Question: I'm searching a way to render a white text with a black border in a HTML5 canvas.
I didn't find a solution to get a pretty result, trying some differents ways (shadow, strokeText, ...), always got a poor result (maybe due to the AA).
Here the base I want to copy :

You can see my tests here: <URL>
'''
ctx.font = "12px Arial";
ctx.textBaseline = "top";
ctx.fillStyle = "white";
ctx.strokeStyle = "black";
ctx.lineWidth = 2;
ctx.strokeText( "HappyEnd", x, y );
ctx.fillText( "HappyEnd", x, y );
'''
If you know a solution, share it ! :)
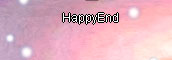
Answer: You won't be able to achieve exact result with the built-in stroke effect on text, as the text-rendering is currently a bit so-so (IMO) in the various browsers due to sub-pixeling issues (see Chrome vs FF).
You can however simulate the stroke in this way (render in FF21):

'''
//Force anti-alias
ctx.translate(0.5, 0.5);
//...
//Create stroke effect:
ctx.fillStyle = "black";
ctx.fillText( "HappyEnd", x-1, y );
ctx.fillText( "HappyEnd", x, y-1 );
ctx.fillText( "HappyEnd", x+1, y );
ctx.fillText( "HappyEnd", x, y+1 );
//draw normal text
ctx.fillStyle = "white";
ctx.fillText( "HappyEnd", x, y );
'''
For full modification, <URL>.
and of course, you can always incorporate the "outline" into a function:
'''
function outlineText(ctx, color, txt, x, y) {
ctx.fillStyle = color;
ctx.fillText( txt, x-1, y );
ctx.fillText( txt, x, y-1 );
ctx.fillText( txt, x+1, y );
ctx.fillText( txt, x, y+1 );
}
'''
Or instead extend the canvas context:
'''
if (CanvasRenderingContext2D != 'undefined') {
CanvasRenderingContext2D.prototype.outlineText =
function outlineText(txt, x, y) {
this.fillText( txt, x-1, y );
this.fillText( txt, x, y-1 );
this.fillText( txt, x+1, y );
this.fillText( txt, x, y+1 );
}
}
'''
Usage:
'''
ctx.outlineText("HappyEnd", x, y);
'''
See live example of usage <URL>.